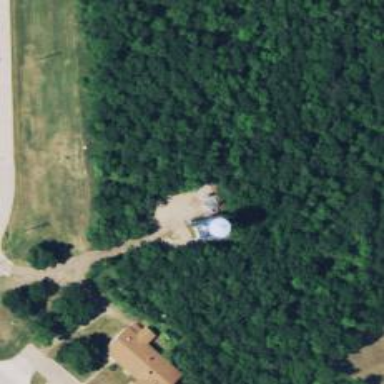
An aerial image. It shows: Water tower that is man-made.